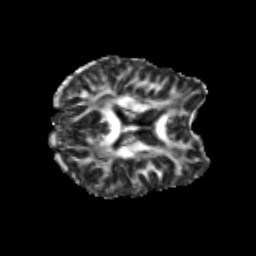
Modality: FA
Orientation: axial
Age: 25
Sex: female
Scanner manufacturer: siemens
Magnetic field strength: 3 T
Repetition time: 3.5 s
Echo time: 0.113 s